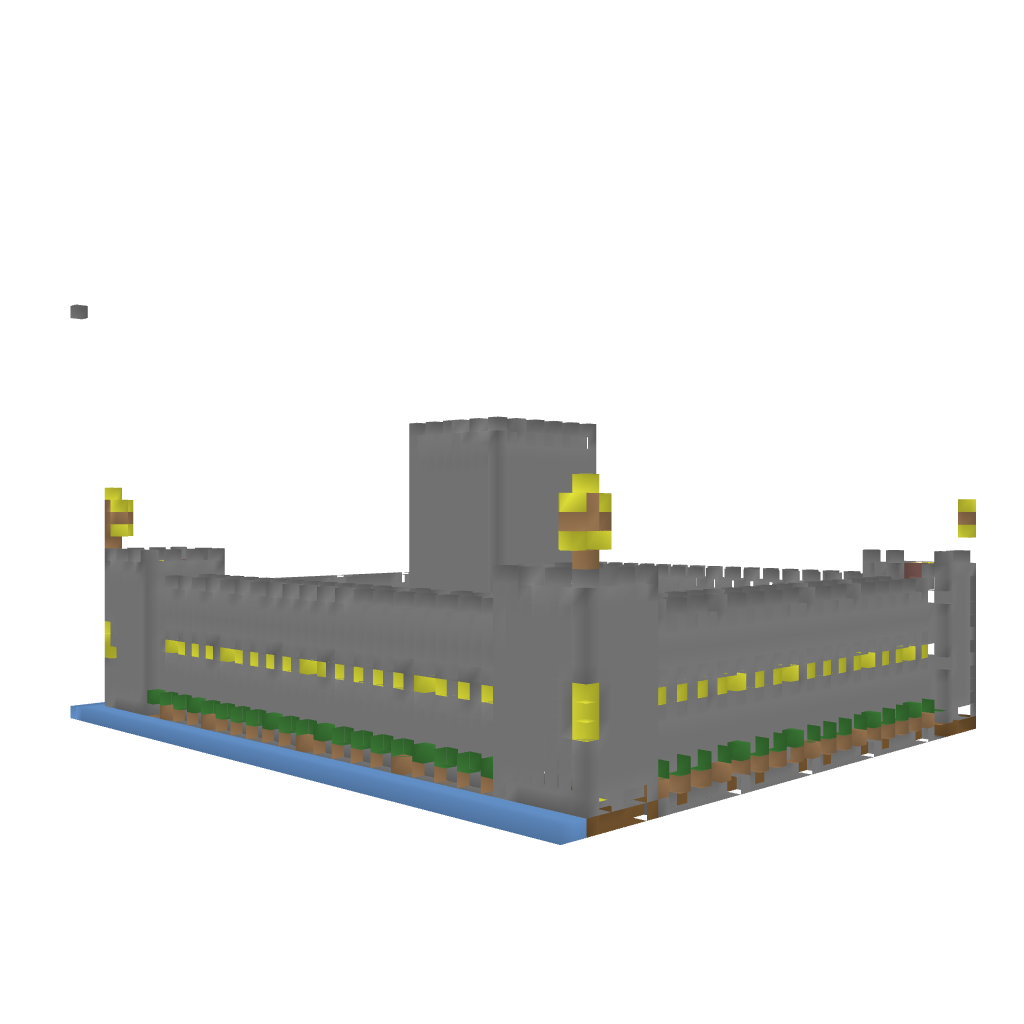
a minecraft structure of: Castle House high quality